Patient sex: F
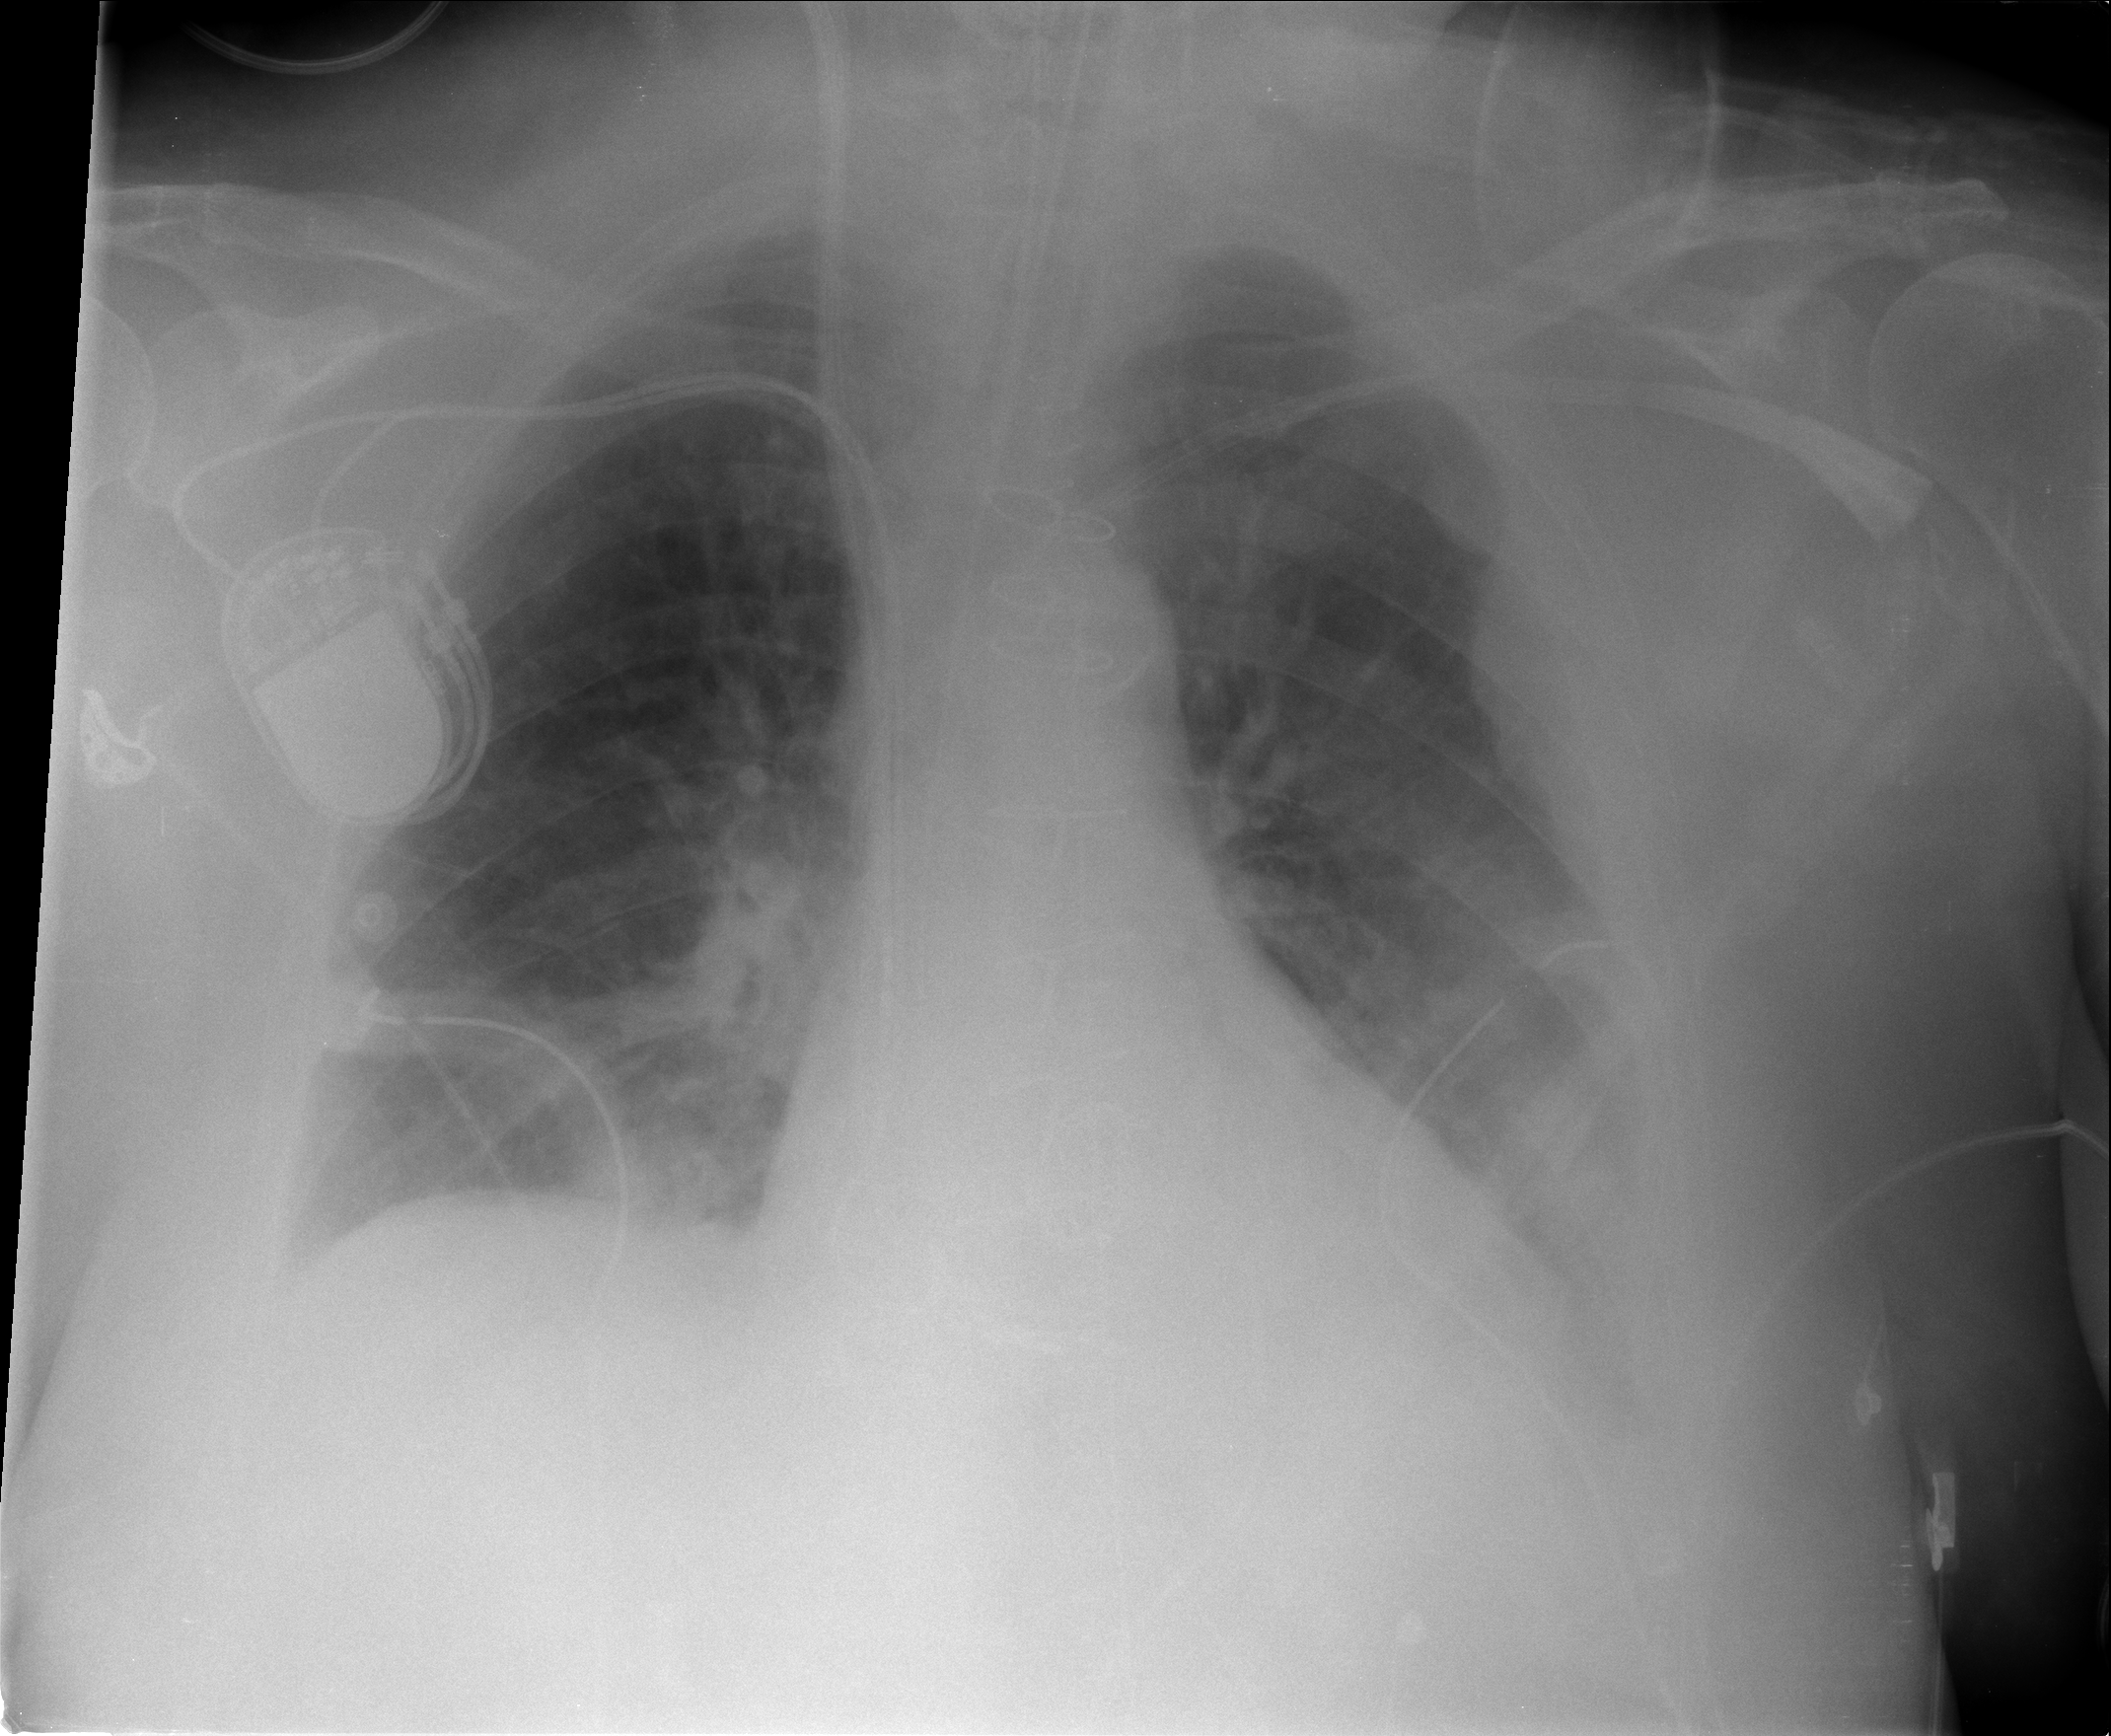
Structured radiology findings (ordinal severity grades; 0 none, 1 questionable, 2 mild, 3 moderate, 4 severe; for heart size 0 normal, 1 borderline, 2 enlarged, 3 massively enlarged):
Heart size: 0
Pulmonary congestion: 2
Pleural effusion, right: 1
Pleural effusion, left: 2
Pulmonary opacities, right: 0
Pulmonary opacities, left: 2
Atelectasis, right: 3
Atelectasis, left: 2